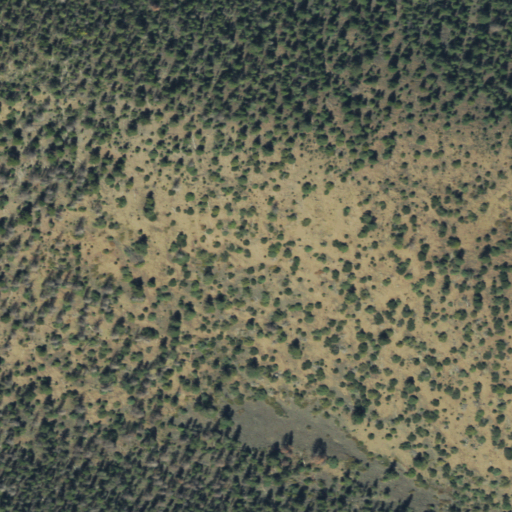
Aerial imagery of ridge(s) in Colorado named Monarch Ridge containing evergreen forest, shrub, and grassland